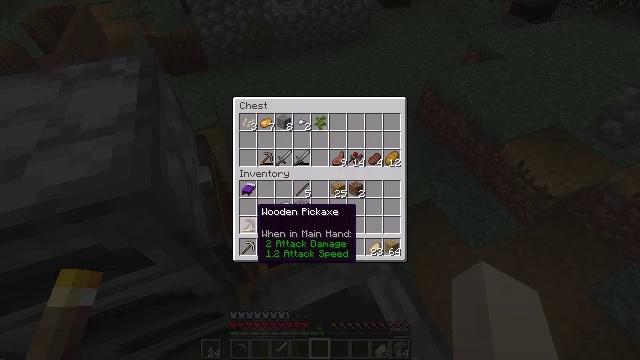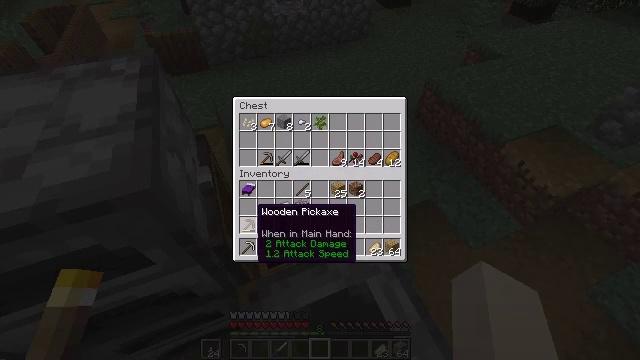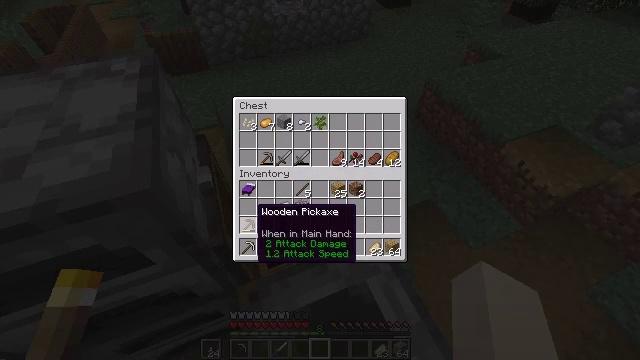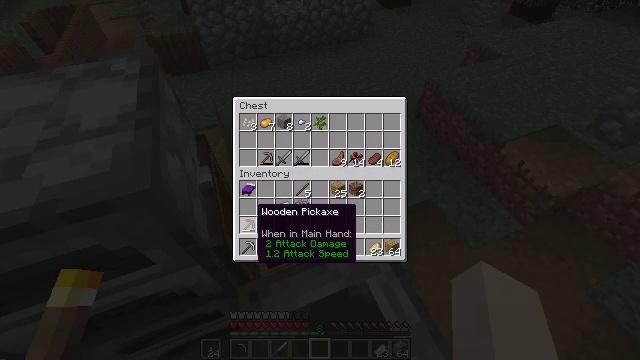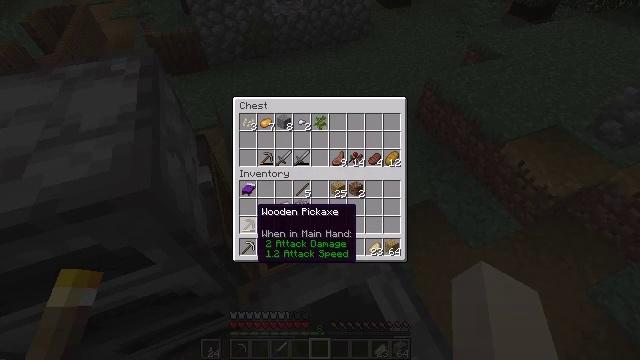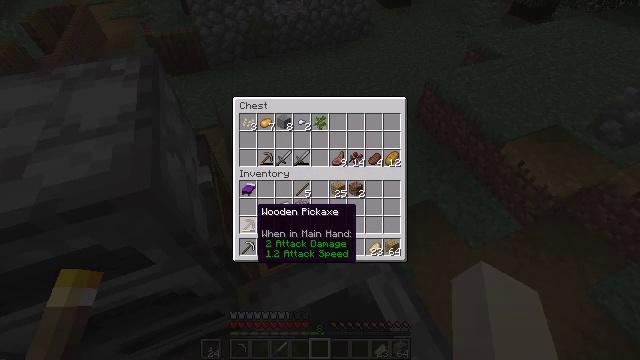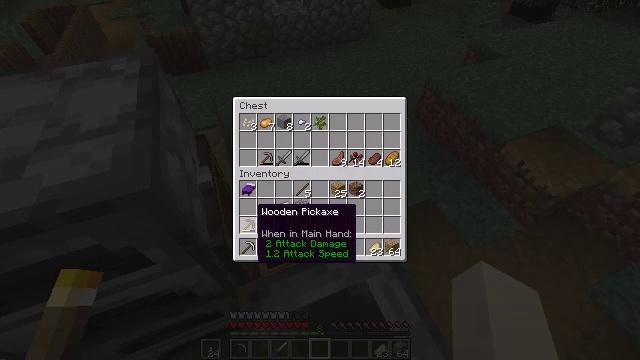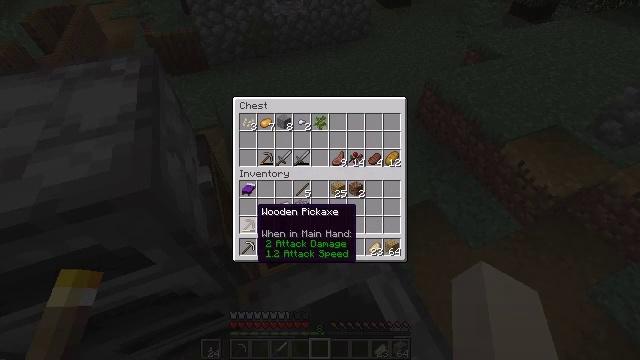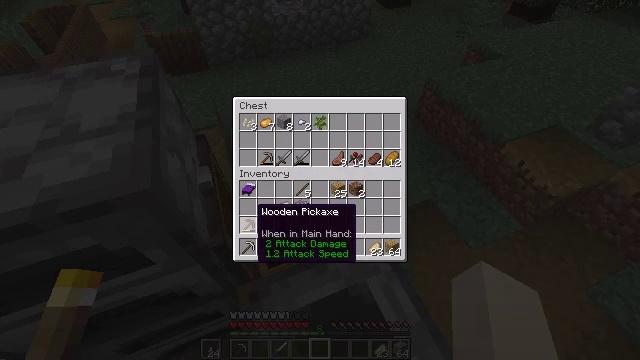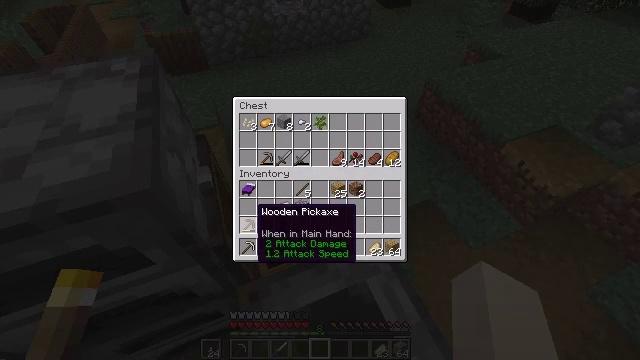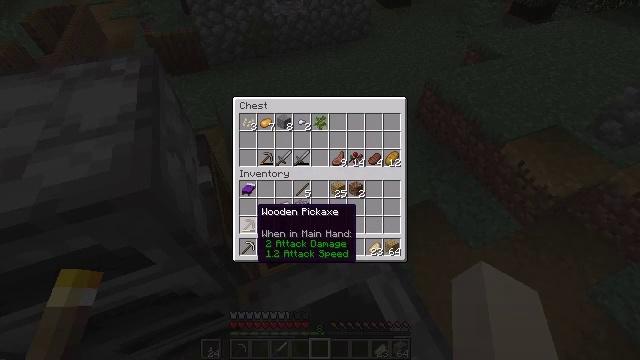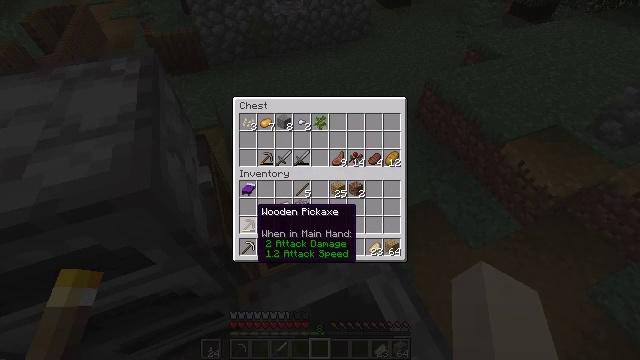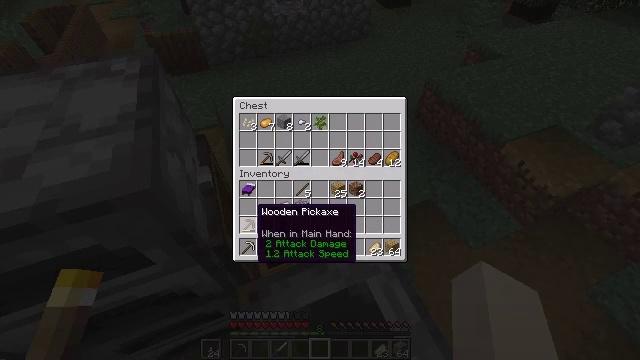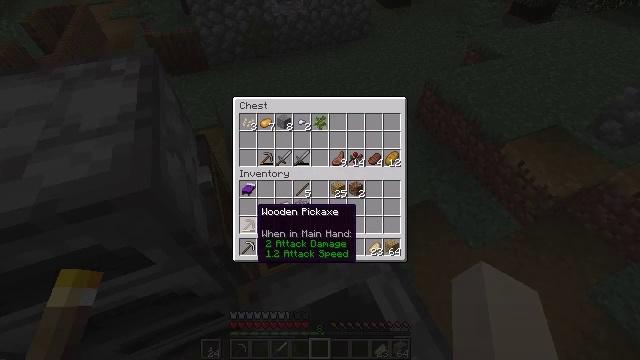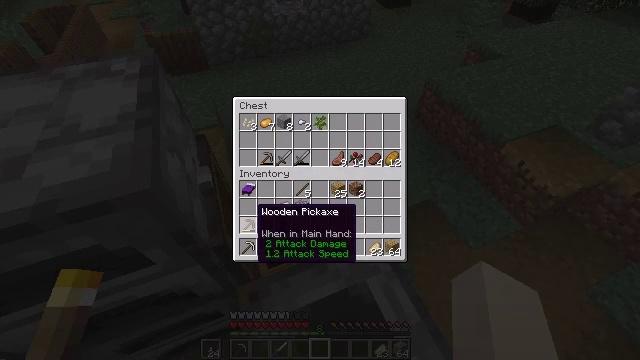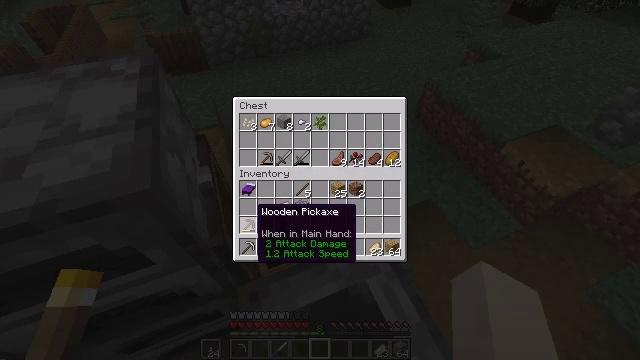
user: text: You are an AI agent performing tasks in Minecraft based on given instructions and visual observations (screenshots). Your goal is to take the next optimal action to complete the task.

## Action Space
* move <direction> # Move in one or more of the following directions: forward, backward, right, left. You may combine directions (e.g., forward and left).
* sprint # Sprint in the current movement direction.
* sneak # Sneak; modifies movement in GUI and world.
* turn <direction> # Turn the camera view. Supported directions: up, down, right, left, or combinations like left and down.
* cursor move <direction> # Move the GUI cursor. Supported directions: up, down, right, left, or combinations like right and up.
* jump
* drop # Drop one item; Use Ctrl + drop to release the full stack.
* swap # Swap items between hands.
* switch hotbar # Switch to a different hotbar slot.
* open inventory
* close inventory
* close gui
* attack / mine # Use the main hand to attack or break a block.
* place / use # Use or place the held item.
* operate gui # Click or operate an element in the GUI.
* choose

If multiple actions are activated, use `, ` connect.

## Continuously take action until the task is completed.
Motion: motion action
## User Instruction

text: Trim the tree by mining oak leaves.
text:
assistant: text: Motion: no_op
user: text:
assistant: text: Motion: no_op
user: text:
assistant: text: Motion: no_op
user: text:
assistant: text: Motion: no_op
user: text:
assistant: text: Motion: no_op
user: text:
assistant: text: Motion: no_op
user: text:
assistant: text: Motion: no_op
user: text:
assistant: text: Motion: no_op
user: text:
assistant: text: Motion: no_op
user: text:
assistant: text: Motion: no_op
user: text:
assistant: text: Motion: no_op
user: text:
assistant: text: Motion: no_op
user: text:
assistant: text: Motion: no_op
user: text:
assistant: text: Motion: no_op
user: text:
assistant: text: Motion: no_op
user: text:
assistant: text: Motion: no_op
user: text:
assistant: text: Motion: no_op
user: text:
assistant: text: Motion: no_op
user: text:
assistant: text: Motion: no_op
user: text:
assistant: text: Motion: no_op
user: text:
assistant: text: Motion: no_op
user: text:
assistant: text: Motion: no_op
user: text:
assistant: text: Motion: no_op
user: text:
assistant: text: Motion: no_op
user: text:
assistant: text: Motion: no_op
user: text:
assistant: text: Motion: no_op
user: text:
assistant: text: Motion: no_op
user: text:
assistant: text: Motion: no_op
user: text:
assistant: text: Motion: no_op
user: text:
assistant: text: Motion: no_op